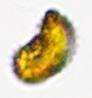
Label: Akashiwo